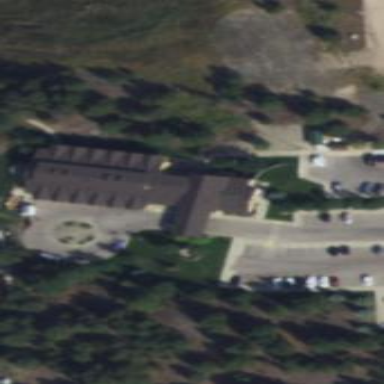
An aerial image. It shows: Hospice building providing healthcare services.